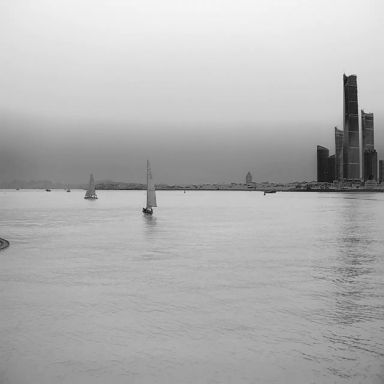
There are two sailboats in the infrared image.